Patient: sex M, age 80
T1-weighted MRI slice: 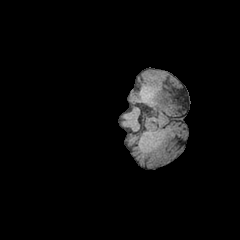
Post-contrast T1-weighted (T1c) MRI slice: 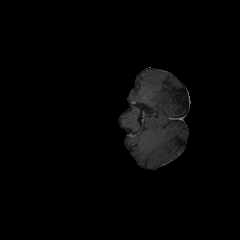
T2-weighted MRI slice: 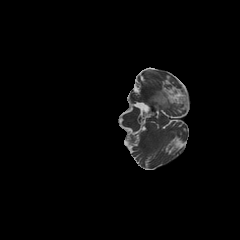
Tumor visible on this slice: no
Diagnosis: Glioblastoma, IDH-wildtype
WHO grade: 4